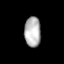
Tissue: lung
Cell type: Epithelial cells
Senescence score: 0.1716
Nuclear area (px): 485
Mean DAPI intensity: 179.371